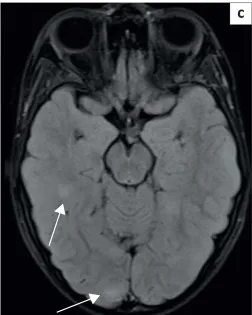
(c) Fluid inversion axial demonstrates hyperintense tubers (white arrows).
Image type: radiology (mri)